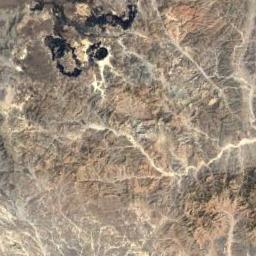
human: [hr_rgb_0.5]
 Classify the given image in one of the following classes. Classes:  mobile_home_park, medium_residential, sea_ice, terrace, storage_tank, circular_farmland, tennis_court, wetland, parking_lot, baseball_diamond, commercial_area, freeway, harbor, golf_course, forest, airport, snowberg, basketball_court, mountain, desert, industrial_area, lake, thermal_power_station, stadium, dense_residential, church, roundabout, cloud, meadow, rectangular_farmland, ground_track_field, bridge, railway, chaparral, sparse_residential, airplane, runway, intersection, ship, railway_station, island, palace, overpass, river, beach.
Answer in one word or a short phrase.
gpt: mountain